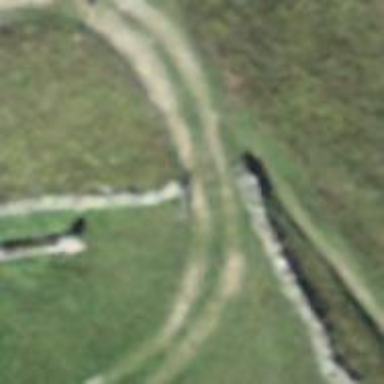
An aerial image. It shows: Path with tracktype grade4.